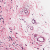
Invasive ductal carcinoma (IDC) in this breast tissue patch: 0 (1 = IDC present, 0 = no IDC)